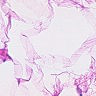
Metastatic tissue present: no